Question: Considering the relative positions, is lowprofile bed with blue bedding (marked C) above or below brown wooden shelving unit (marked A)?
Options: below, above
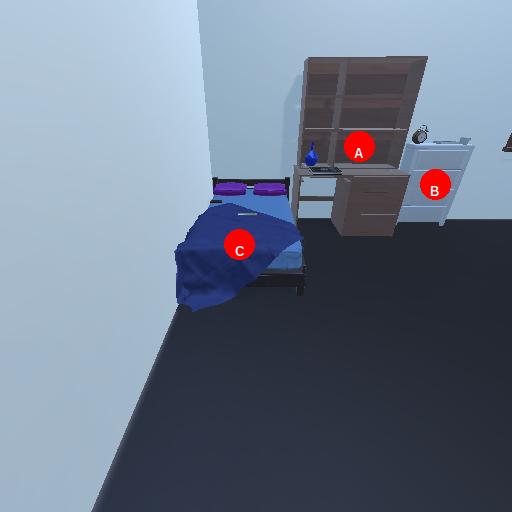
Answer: below